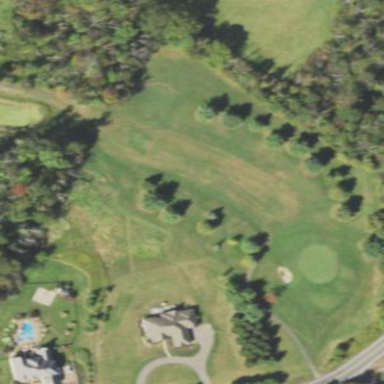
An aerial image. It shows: Golf fairway surrounded by grass.